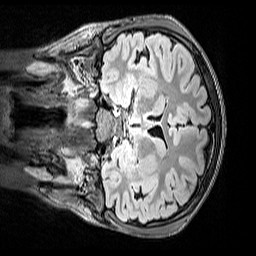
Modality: FLAIR
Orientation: coronal
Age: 11
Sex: male
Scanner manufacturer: siemens
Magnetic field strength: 3 T
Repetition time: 5 s
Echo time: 0.388 s